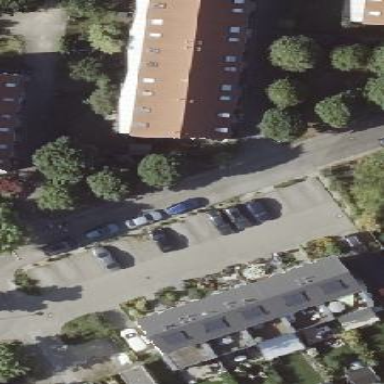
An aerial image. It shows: Parking available on the street side.